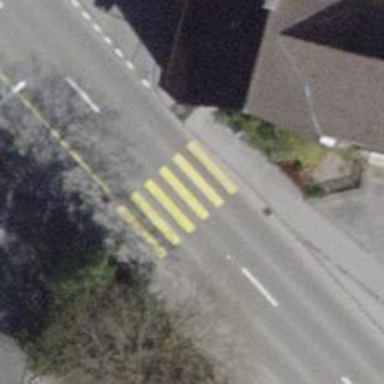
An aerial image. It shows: Marked zebra crossing on the road.